Question: I was trying to use debugView in Electron for some reason
When I use OutputDebugStringW everything I send to output become random char,
on the other hand it seems correct when sending output using OutputDebugStringA contains English and number is normal
this is what it looks like using both functions
DebugView preview

I've found something on this site, however it seems not having much information in it.
<URL>
What is the main different between these two function in Kernel32.dll
And when should I use which one of them
Thanks in advance
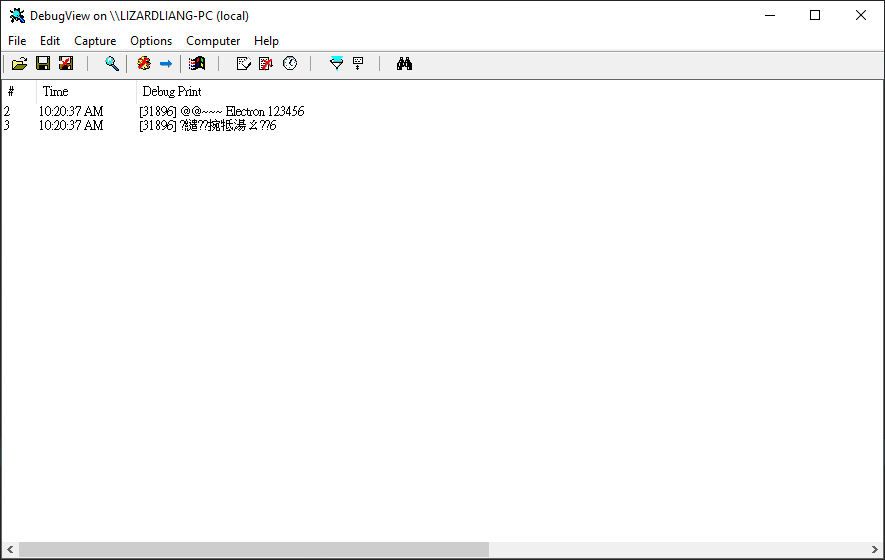
Answer: <URL>
The 'OutputDebugStringA' function takes a narrow string as input. 8 bits per code unit, encoded with the active codepage of the system.
The 'OutputDebugStringW' function takes a UTF-16LE string as input (2 bytes per code unit).
Most functions on Windows that deals with strings exist as A and W versions. Usually the A version converts the string and calls the W version internally. Applications that are Unicode enabled/aware should call the W function.
If your strings are UTF-8, you should convert them to UTF-16LE and call the W function unless you know for sure that you are on Windows 10 (1903) or higher and you have <URL> in the application manifest. If all of those things are true then you may call the A version directly instead.
Older applications designed for Windows 95/98 call the A functions but with a legacy codepage, not UTF-8.